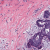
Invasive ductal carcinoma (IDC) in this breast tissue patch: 0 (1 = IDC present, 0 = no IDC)